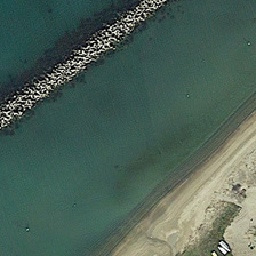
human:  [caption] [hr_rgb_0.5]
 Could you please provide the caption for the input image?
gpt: There is a narrow black-and-white piece of cotton parallel to the coast.

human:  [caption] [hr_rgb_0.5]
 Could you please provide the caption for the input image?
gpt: It is a long, cotton-like black and white block parallel to the coastline.

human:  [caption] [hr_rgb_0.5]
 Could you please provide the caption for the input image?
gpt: the water with the dam in it is gently patting the beach which has a lawn at its coner .

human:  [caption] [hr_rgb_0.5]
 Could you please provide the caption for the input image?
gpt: a rock line divided the sea into two parts .

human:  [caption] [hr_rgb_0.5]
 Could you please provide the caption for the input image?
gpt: a road is in a piece of water near a yellow beach like a ribbon .